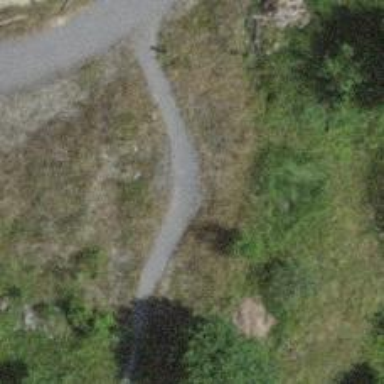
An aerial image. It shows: Path surfaced with fine gravel.